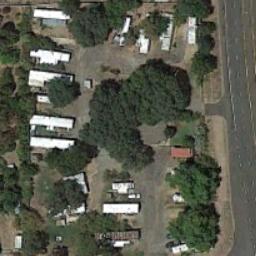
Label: mobile_home_park